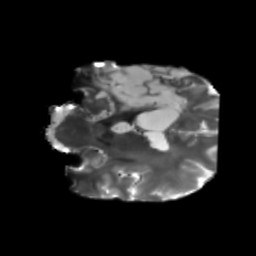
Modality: T2w
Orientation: coronal
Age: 40
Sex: male
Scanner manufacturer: siemens
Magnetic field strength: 3 T
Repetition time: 5.25 s
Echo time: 0.08 s